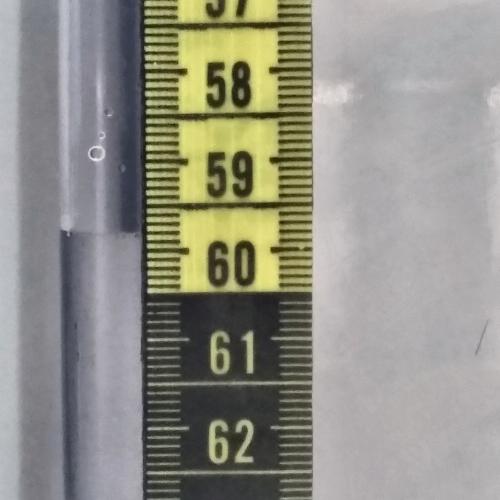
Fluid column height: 59.8 cm